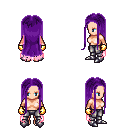
a pixel art fantasy rpg character, female body template, human, light skin, pink tattered cape, metal pants, purple extra-long hairstyle, gold gloves, metal boots, four views (front, back, left, right), 2x2 character sprite sheet, small pixel art, hard edges, no anti-aliasing